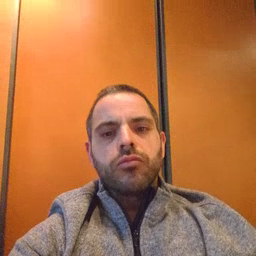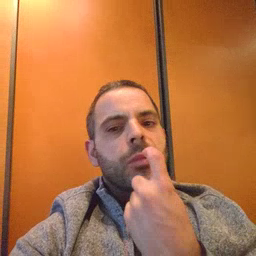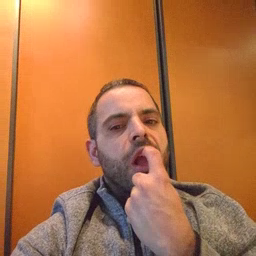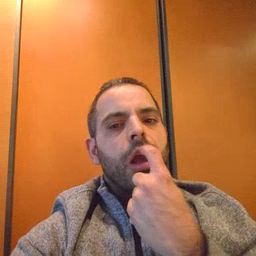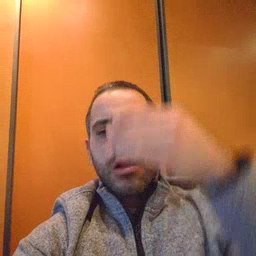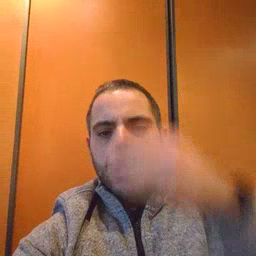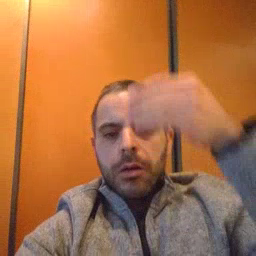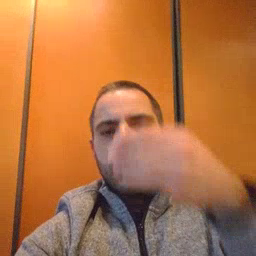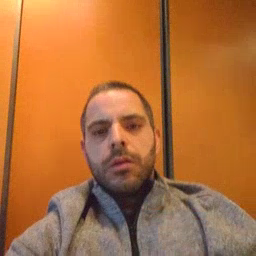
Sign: glasswindow